Current action and preconditions to check: trajectory_clear

Your task: For each precondition in the list above, predict whether it will hold at this action.

Consider the current scene as observed from the mobile robot's camera, and analyze the predicted future states of all dynamic agents (e.g., people, animals, vehicles, or any moving entities) within the NEXT SECOND.

IMPORTANT: Only answer "very likely" if you are absolutely certain—based on strong, clear evidence—that a dynamic agent will violate the precondition in the predicted future state. Do NOT answer "very likely" for unlikely, ambiguous, or low-probability risks.

Ask yourself for each precondition: Is there a high probability, with clear and convincing evidence, that the predicted future states of any dynamic agent will interfere with the predicted future state of the currently executing action within the NEXT SECOND, causing that precondition to fail?

Assess the risk level based on these predictions. Use "likely" or "very likely" if motions create a clear risk of interference.

Use "neutral" or "improbable" if agents are nearby but their predicted paths are clearly diverging or non-conflicting.

Failure Risk Categories: "very improbable", "improbable", "neutral", "likely", "very likely"

Answer Format: Output ONLY the probability_of_failure value from these categories: "very improbable", "improbable", "neutral", "likely", "very likely"

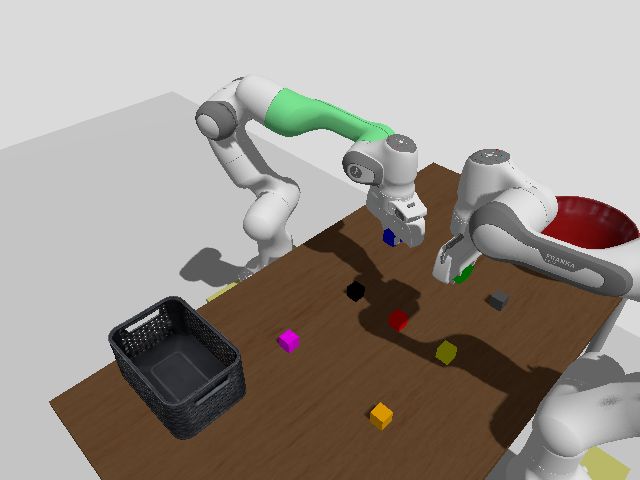

Answer: improbable